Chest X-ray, AP view. Patient: 65 years old, sex M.
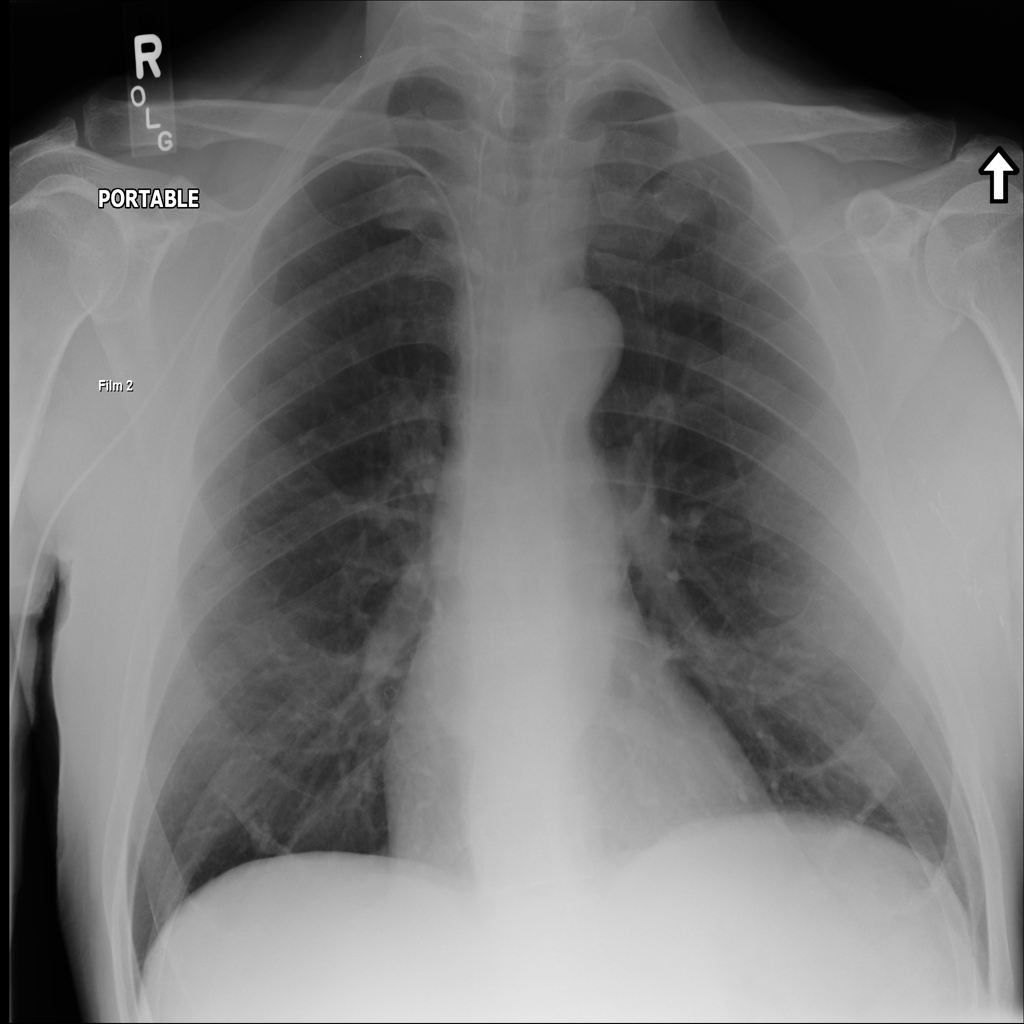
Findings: No Finding